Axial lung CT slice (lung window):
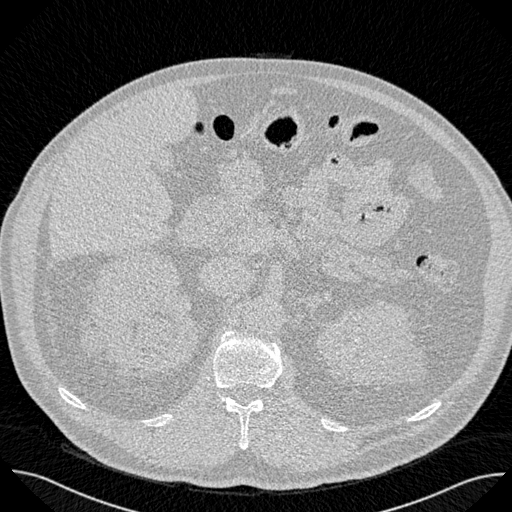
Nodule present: no